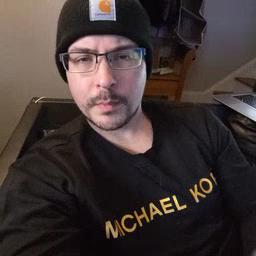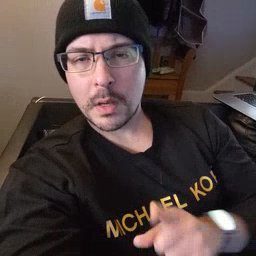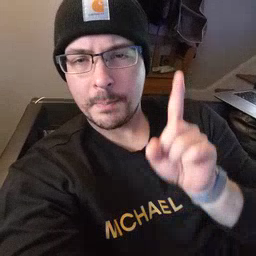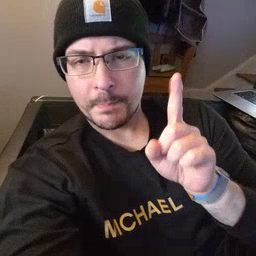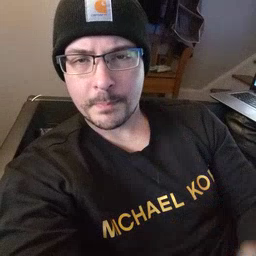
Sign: up